Field crop: maize
Growth stage: 2
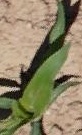
Species: maize